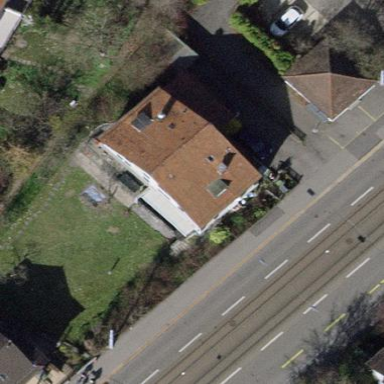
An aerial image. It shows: Semidetached house with gabled roof.